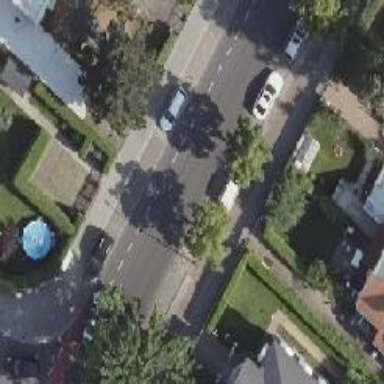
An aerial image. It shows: Avenue lined with deciduous broadleaved trees.